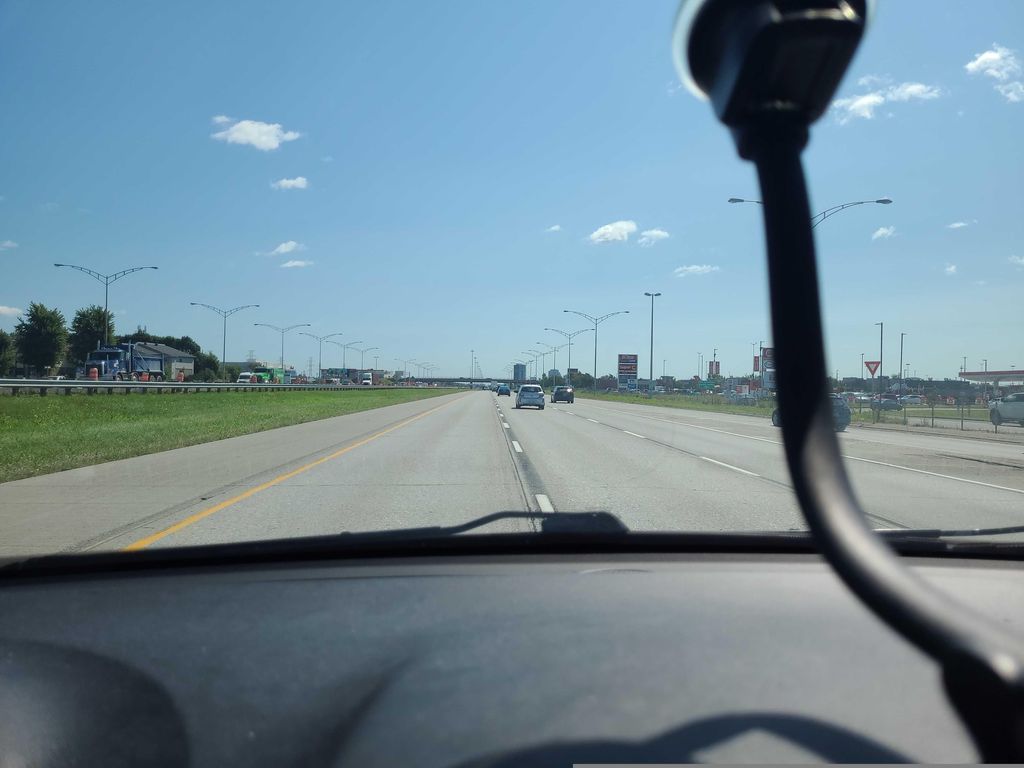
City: montreal